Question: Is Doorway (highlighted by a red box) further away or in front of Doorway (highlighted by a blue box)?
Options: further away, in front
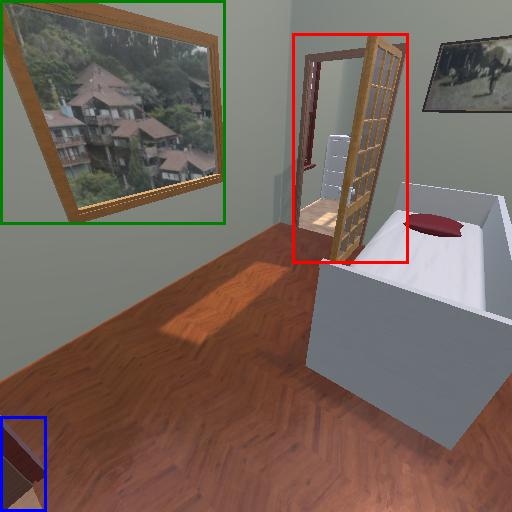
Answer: further away